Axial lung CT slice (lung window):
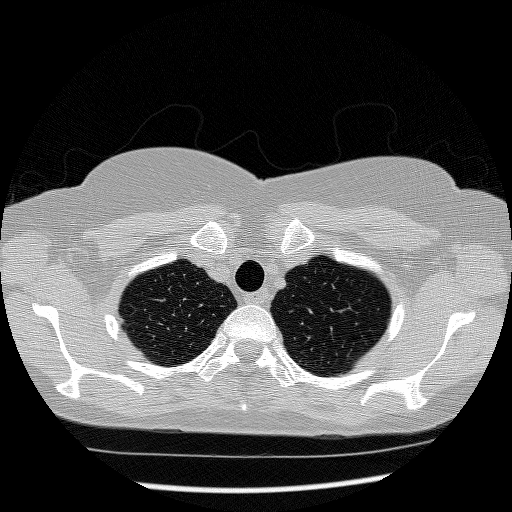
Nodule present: no